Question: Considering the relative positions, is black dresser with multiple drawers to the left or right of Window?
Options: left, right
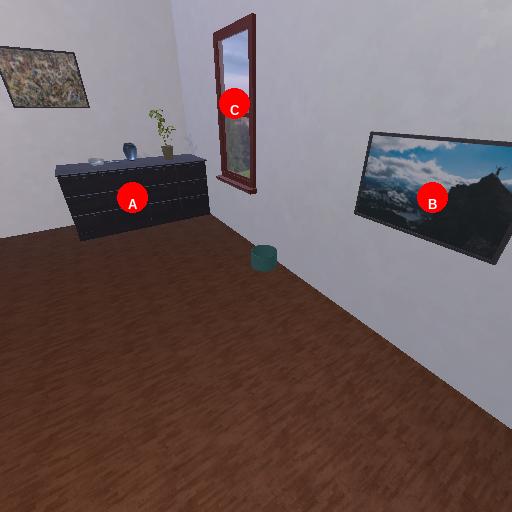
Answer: left